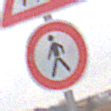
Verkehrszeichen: VerbotFussgaenger
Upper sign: Arbeitsstelle
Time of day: Midday
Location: Outdoor (RoadRail)
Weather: Overcast
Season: NotSpecified
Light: Natural